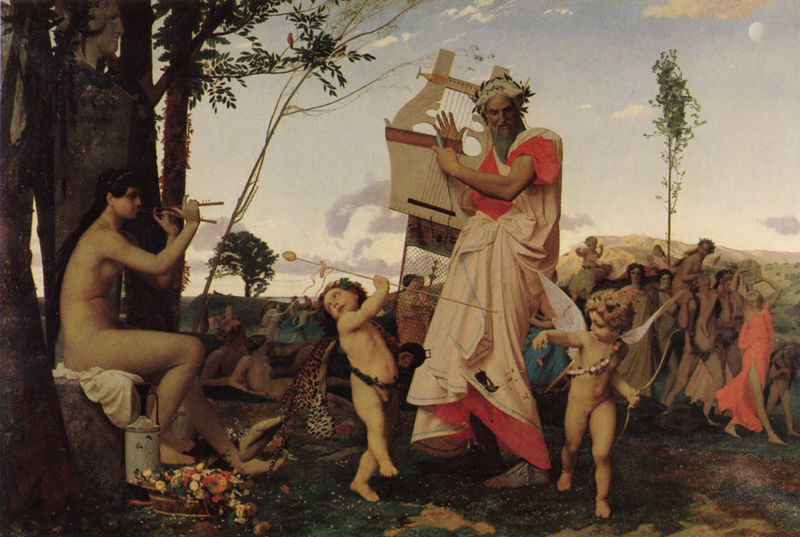
Titel: Anacréon, Bacchus et l'Amour, Anacreon, Bacchus und Amor
Künstler: Jean Léon Gérôme
Standort: Toulouse
Institution: Musée des Augustins
Schlagwörter: akt, baum, berg, blau, blätter, flügel, gemälde, gott, gruppe, haut, himmel, laub, mann, nackt, umhang, vogel, weiß, wolken, bäume, frauen, grün, landschaft, menschen, ocker, sitzen, äste, blume, blumen, braun, brust, bunt, busen, frau, grau, haar, hell, hintergrund, licht, orange, vordergrund, blüten, gras, rot, tuch, weg, wiese, wolke, beige, fest, malerei, schleife, symbolismus, tanz, bart, feier, feiern, gelage, band, pelz, stein, vollbart, bild, instrument, öl, ast, baumstamm, hügel, natur, stamm, vögel, zweige, kirche, gewand, haare, mantel, tücher, kind, klassizismus, blatt, konzert, musik, musiker, tanzen, locken, wald, kinder, turm, amphore, engel, kanne, putte, putto, fell, bein, brüste, liebe, frauenakt, sitz, bogen, spieler, stab, ernte, berge, gebirge, zug, figuren, stämme, papst, dichter, büste, musizieren, korb, faltenwurf, junge, knie, gesteck, freude, frühling, spiel, barfuss, mond, antike, nackig, bond, allegorie, kranz, lorbeer, lorbeerkranz, mythologie, göttin, menschenmenge, orgie, trommel, girlanden, flöte, hellgrau, götter, bacchus, satyr, toga, böcklin, mythos, pan, musen, griechenland, historismus, rozt, prozession, umzug, laute, saiten, parade, harfe, lyra, odysseus, amor, putten, leier, putti, pfeil, panflöte, brau, dornenkrone, tänzer, amoretten, apollo, aulos, bacchanal, blumengesteck, brüst, cupido, dionysos, fruchtkorb, geleit, jungenw, komos, kythara, leiser, leopard, leopardenfell, maibaum, maultrommel, oragne, raubkatze, tnaz, viktorien, vollmond, wasserkrug, harve, kithara, bege, dyonisos, bacchanale, 19.jahrhundert, 18.jahrhundert, puttchen, frau#nackt, +frau, lepardenfell, tyrsosstab